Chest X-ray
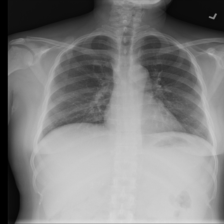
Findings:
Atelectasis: negative
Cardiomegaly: negative
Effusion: negative
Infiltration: negative
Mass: negative
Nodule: negative
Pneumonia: negative
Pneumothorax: negative
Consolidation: negative
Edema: negative
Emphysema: negative
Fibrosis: negative
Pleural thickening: negative
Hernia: negative